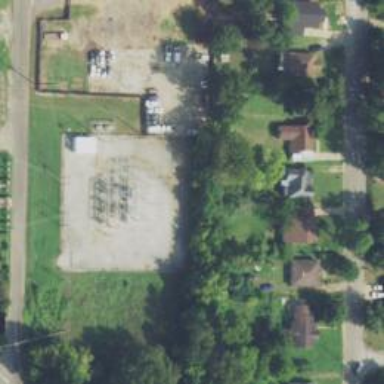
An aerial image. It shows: Power substation.